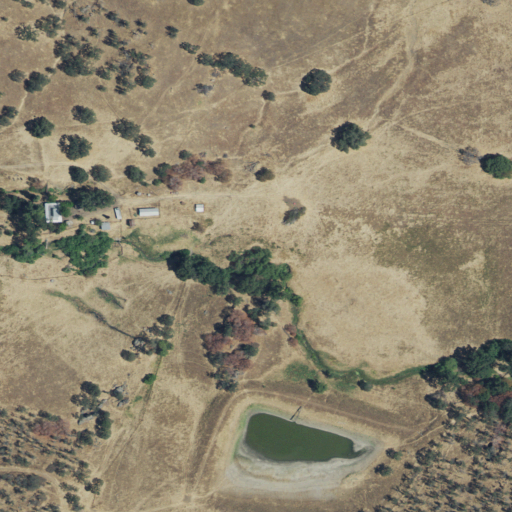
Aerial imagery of plain(s) in California named Little Oak Flat containing grassland, shrub, and open development